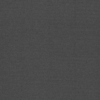
Label: dusty